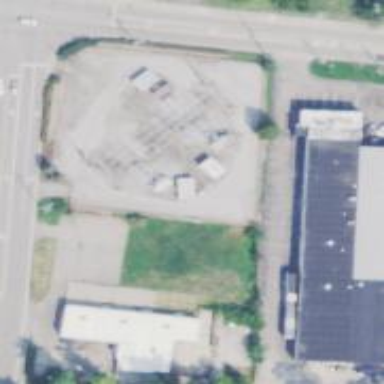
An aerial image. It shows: Power substation.